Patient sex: M
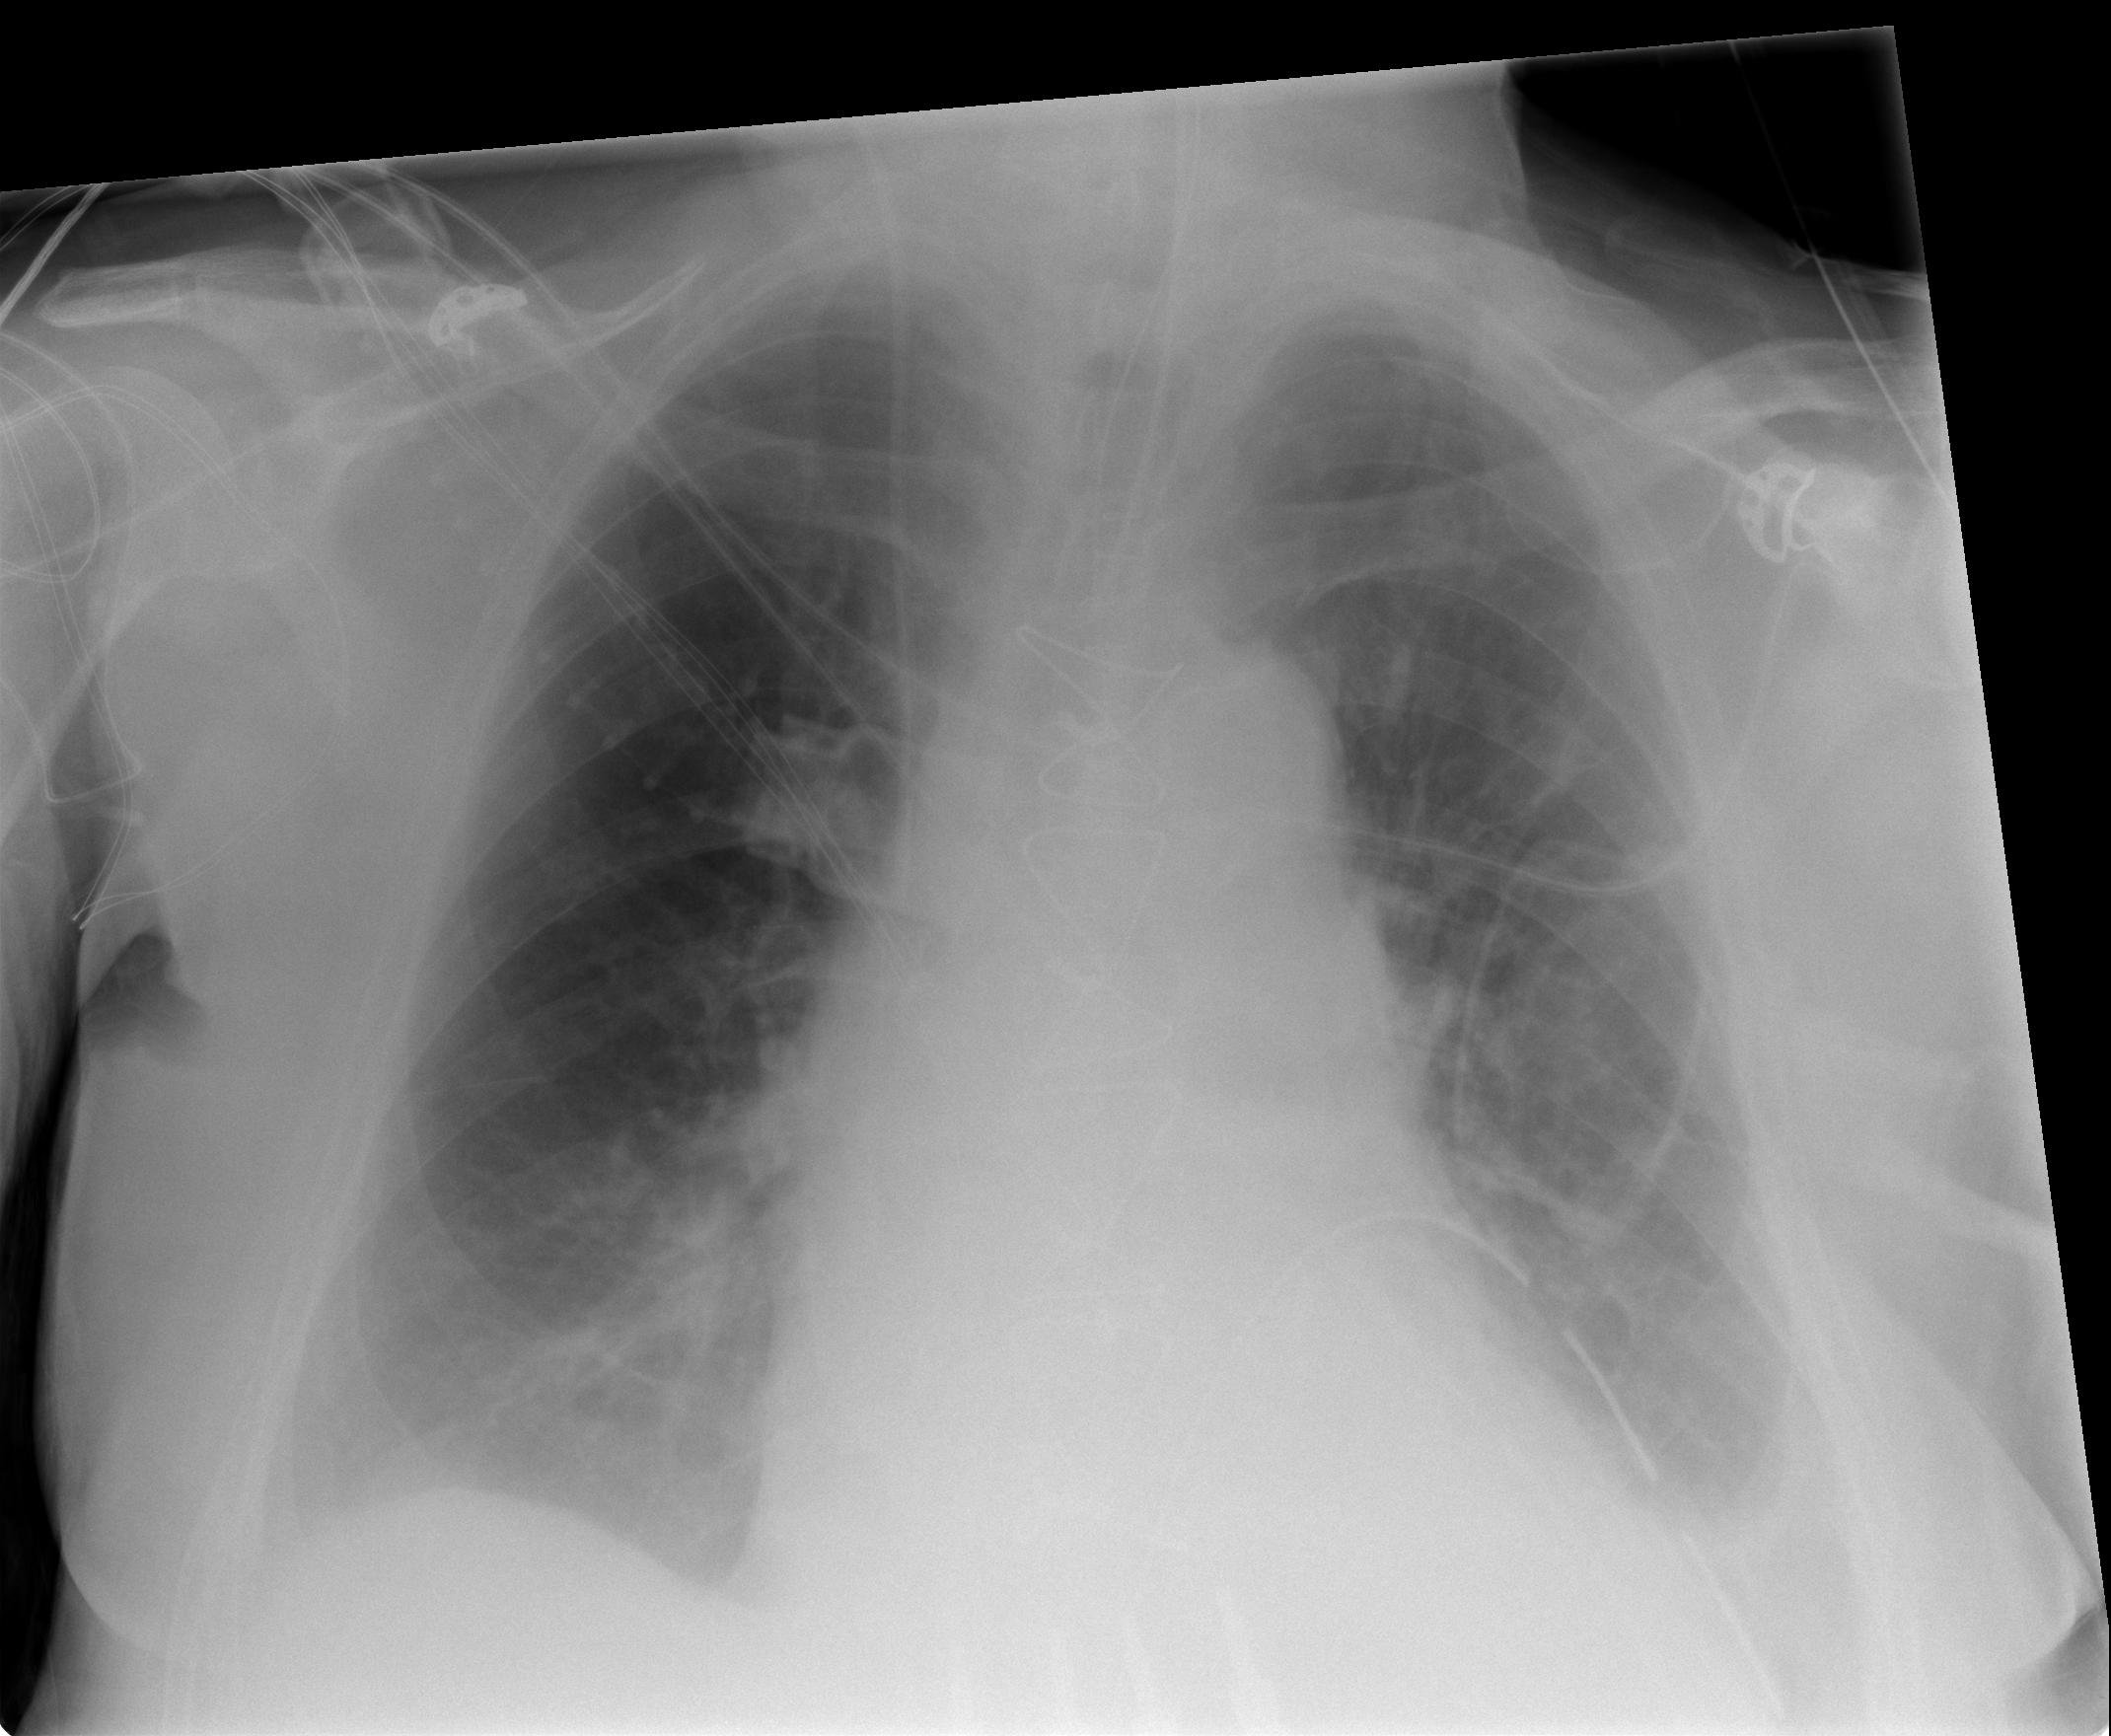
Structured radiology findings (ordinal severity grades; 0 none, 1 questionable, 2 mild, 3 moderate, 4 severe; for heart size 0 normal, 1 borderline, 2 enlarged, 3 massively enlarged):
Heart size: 2
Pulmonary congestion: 0
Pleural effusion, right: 2
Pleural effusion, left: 2
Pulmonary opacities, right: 2
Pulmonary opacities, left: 0
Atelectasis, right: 2
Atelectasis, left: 2